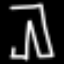
Label: pants